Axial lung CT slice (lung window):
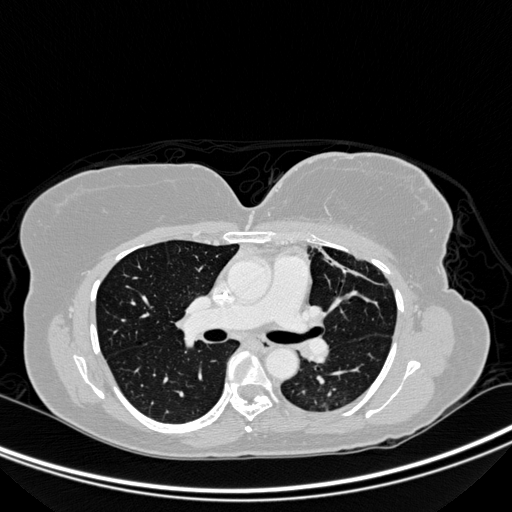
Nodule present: no